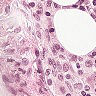
Metastatic tissue present: no